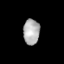
Tissue: lung
Cell type: Endothelial cells
Senescence score: 0.6197
Nuclear area (px): 404
Mean DAPI intensity: 177.745